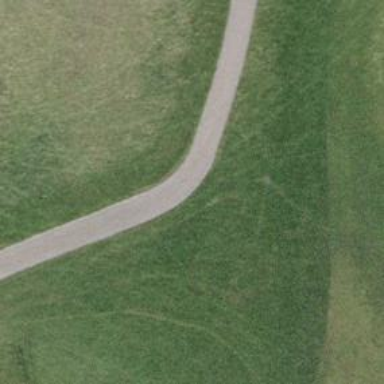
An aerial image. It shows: Footway that serves as golf cart path.